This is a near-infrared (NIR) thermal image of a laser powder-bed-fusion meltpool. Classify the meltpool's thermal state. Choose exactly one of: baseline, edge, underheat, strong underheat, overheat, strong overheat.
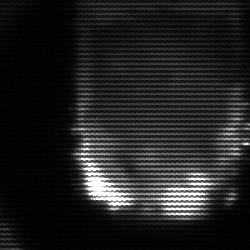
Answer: baseline